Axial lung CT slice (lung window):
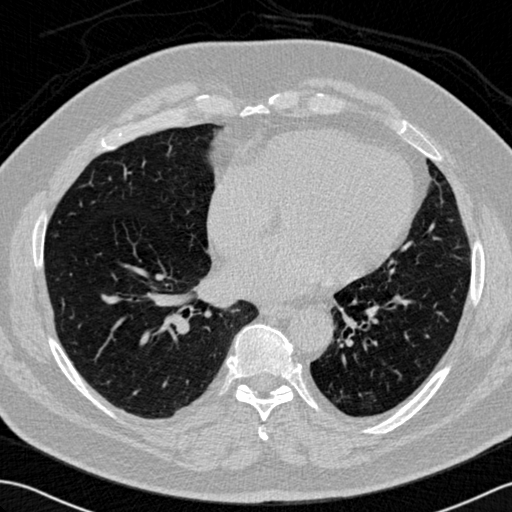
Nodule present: no